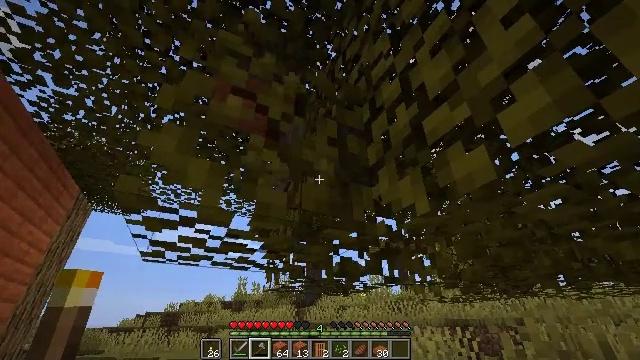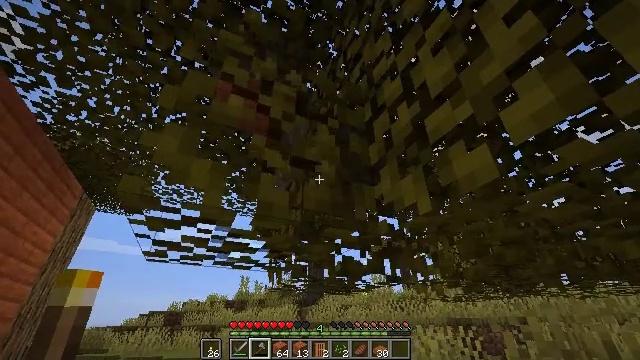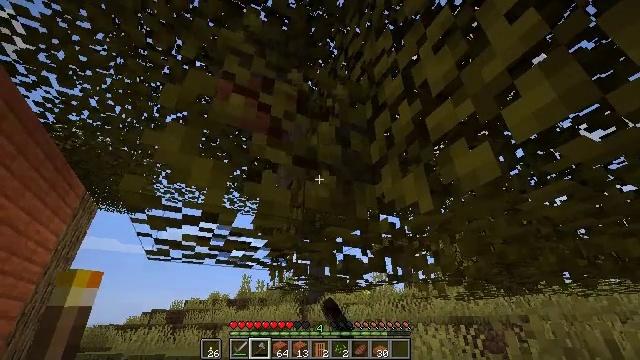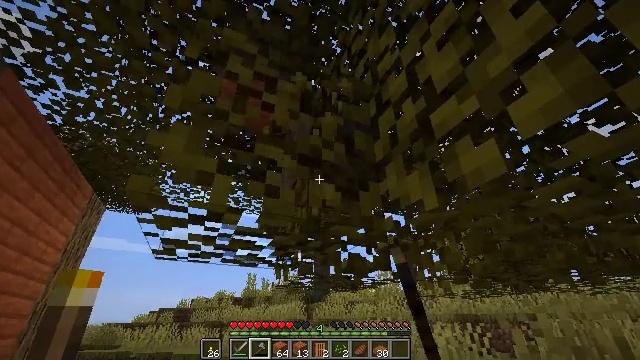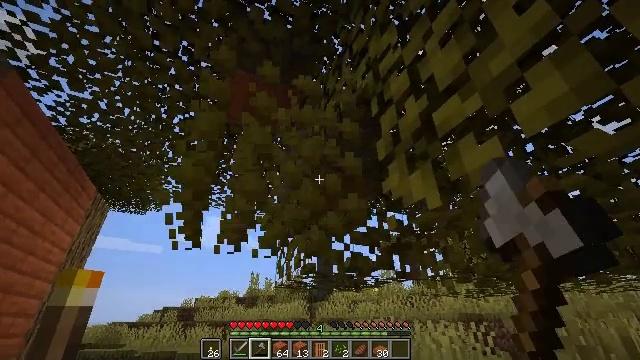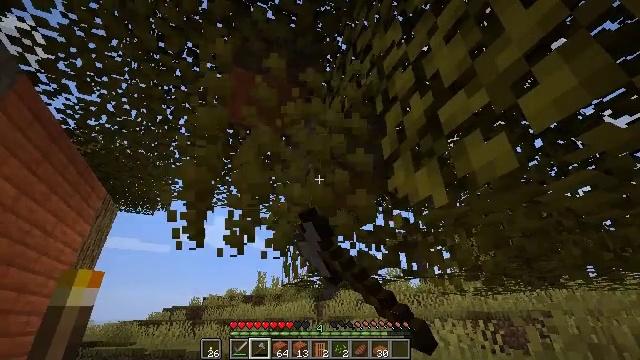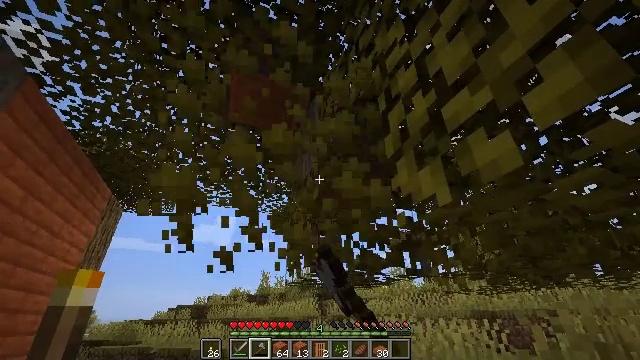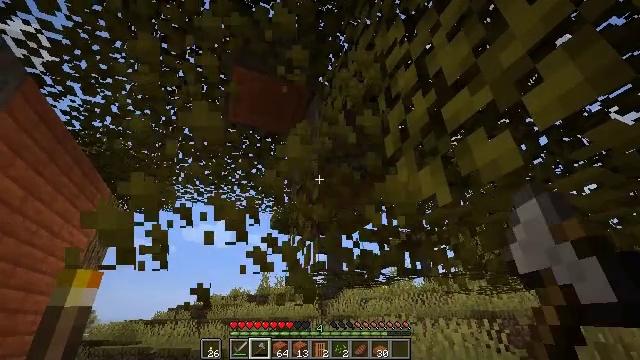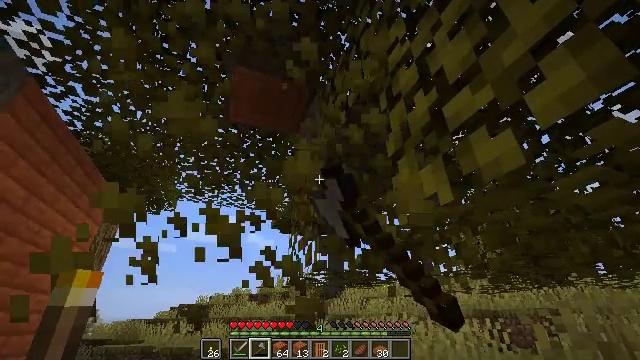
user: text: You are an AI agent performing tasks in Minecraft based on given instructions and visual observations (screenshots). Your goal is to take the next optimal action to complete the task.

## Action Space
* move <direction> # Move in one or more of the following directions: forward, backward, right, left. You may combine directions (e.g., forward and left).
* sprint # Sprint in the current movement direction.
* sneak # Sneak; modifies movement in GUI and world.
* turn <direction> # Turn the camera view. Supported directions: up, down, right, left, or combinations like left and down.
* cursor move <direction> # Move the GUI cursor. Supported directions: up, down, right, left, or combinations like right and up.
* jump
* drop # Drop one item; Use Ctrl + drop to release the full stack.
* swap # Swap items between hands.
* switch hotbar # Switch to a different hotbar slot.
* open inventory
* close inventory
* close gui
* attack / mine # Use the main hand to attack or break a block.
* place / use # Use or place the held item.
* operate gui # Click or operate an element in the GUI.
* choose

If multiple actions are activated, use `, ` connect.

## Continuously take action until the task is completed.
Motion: motion action
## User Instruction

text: Trim the tree by mining the acacia leaves.
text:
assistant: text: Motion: attack / mine
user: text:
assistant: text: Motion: attack / mine
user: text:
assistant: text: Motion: turn left, attack / mine
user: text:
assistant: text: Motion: attack / mine
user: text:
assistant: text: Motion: turn left, attack / mine
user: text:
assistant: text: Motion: attack / mine
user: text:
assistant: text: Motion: attack / mine
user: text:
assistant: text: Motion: attack / mine
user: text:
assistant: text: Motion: attack / mine